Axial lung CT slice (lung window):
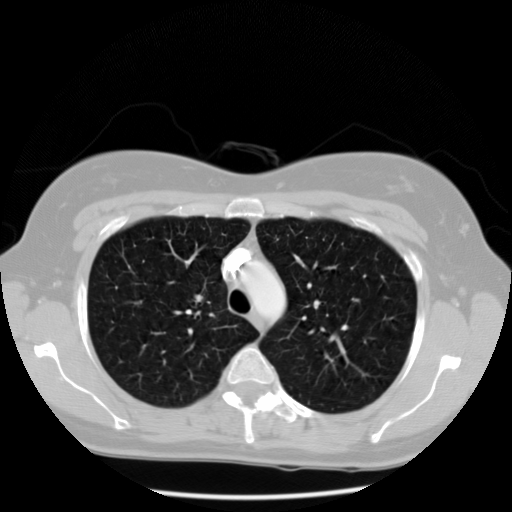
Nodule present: no